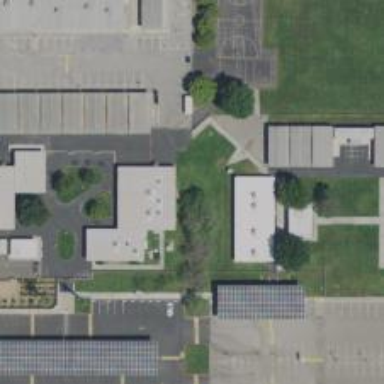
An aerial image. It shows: School.